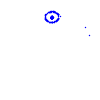
Particle: proton